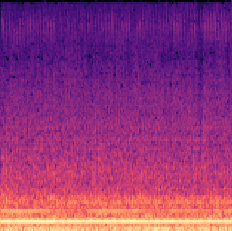
Sound class: Helicopter